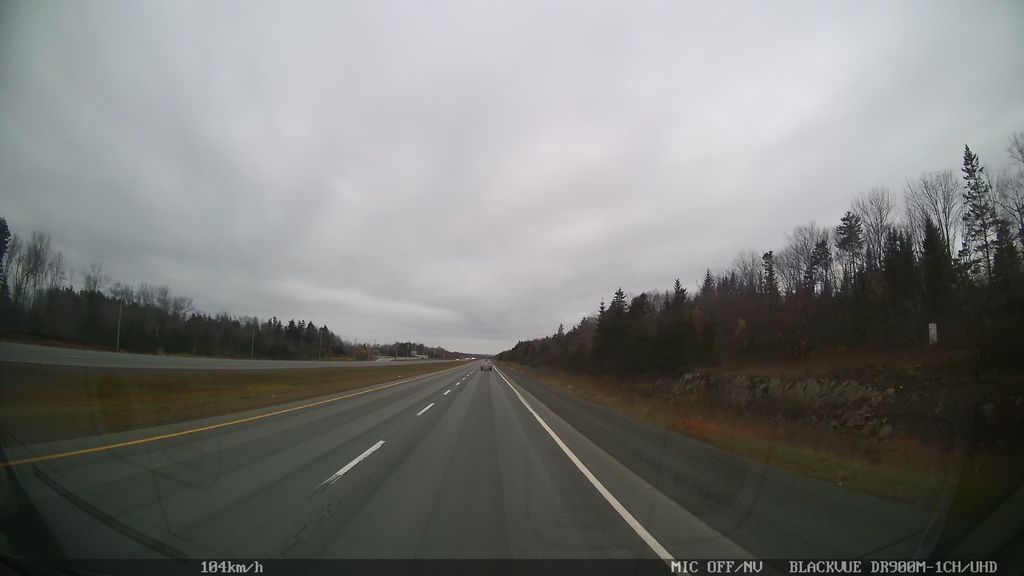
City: halifax